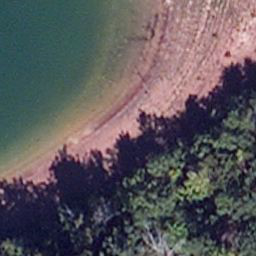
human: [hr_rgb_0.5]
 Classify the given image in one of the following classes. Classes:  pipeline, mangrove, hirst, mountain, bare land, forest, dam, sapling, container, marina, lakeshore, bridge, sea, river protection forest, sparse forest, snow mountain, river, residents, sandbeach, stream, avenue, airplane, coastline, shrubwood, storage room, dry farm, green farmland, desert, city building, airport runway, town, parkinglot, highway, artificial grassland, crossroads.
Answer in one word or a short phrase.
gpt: lakeshore